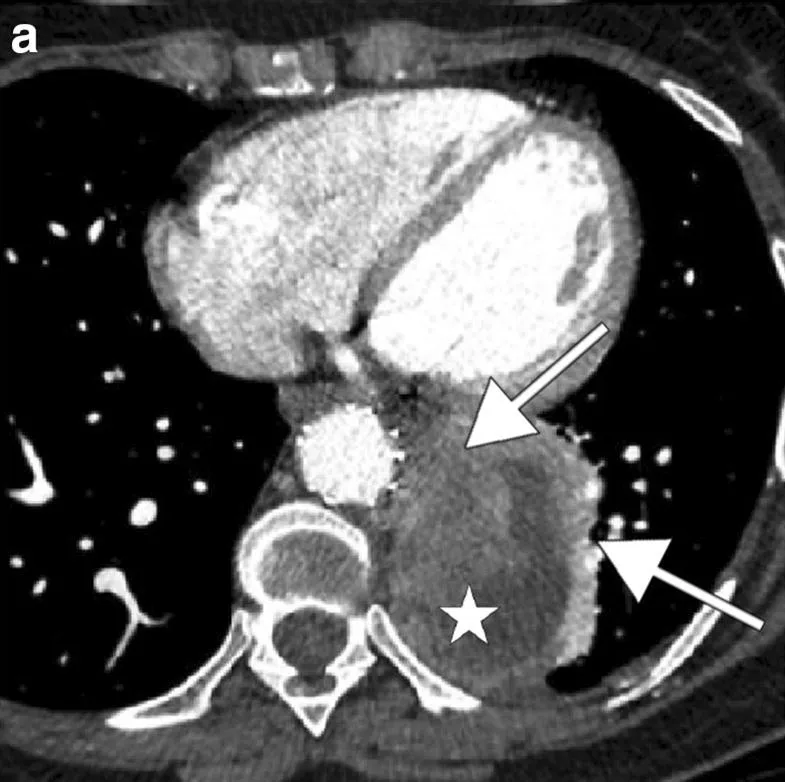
CT scan and MRI performed 6 months after endoprosthesis placement show a large lateral aortic tumor mass (white stars) with a progressive contrast enhancement (white arrows). CT scan shows a minimal contrast enhancement on portal phase.
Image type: radiology (ct)